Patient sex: M
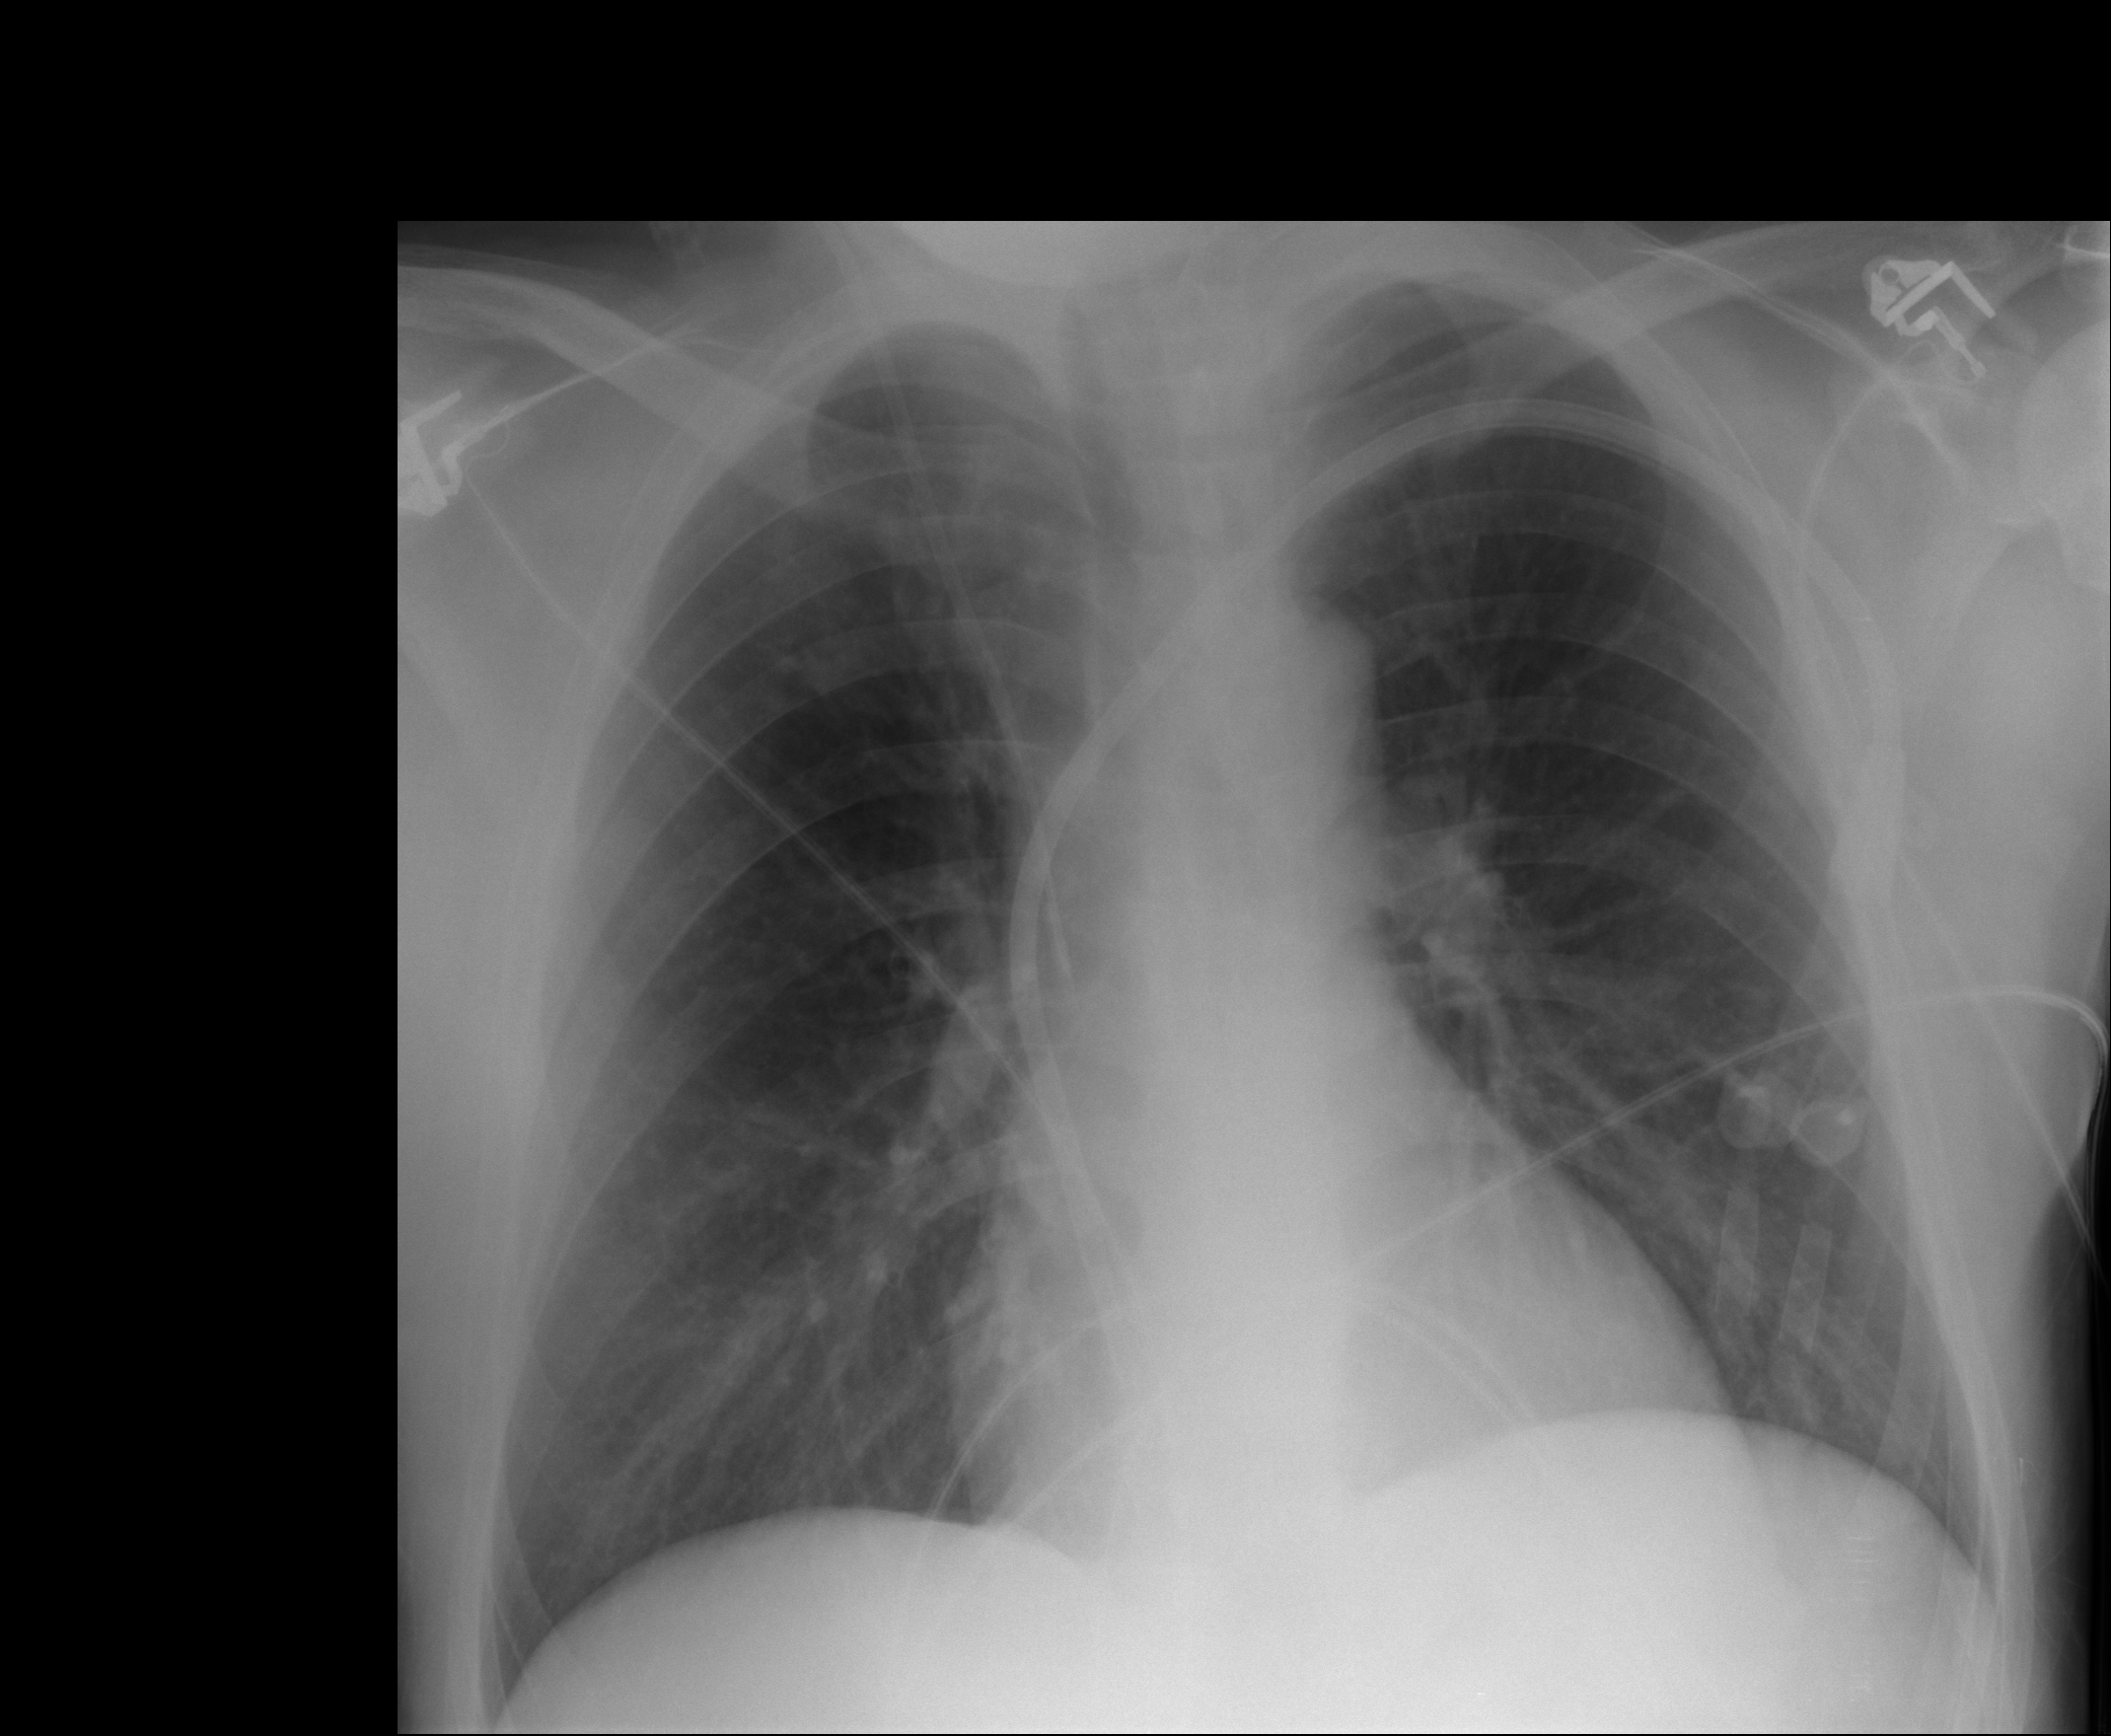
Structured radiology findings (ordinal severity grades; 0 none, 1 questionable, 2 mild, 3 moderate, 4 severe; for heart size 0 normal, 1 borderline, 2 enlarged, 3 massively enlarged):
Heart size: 0
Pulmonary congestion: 2
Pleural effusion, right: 0
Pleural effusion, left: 0
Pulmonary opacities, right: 0
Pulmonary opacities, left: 0
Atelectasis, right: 0
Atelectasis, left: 0